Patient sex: F
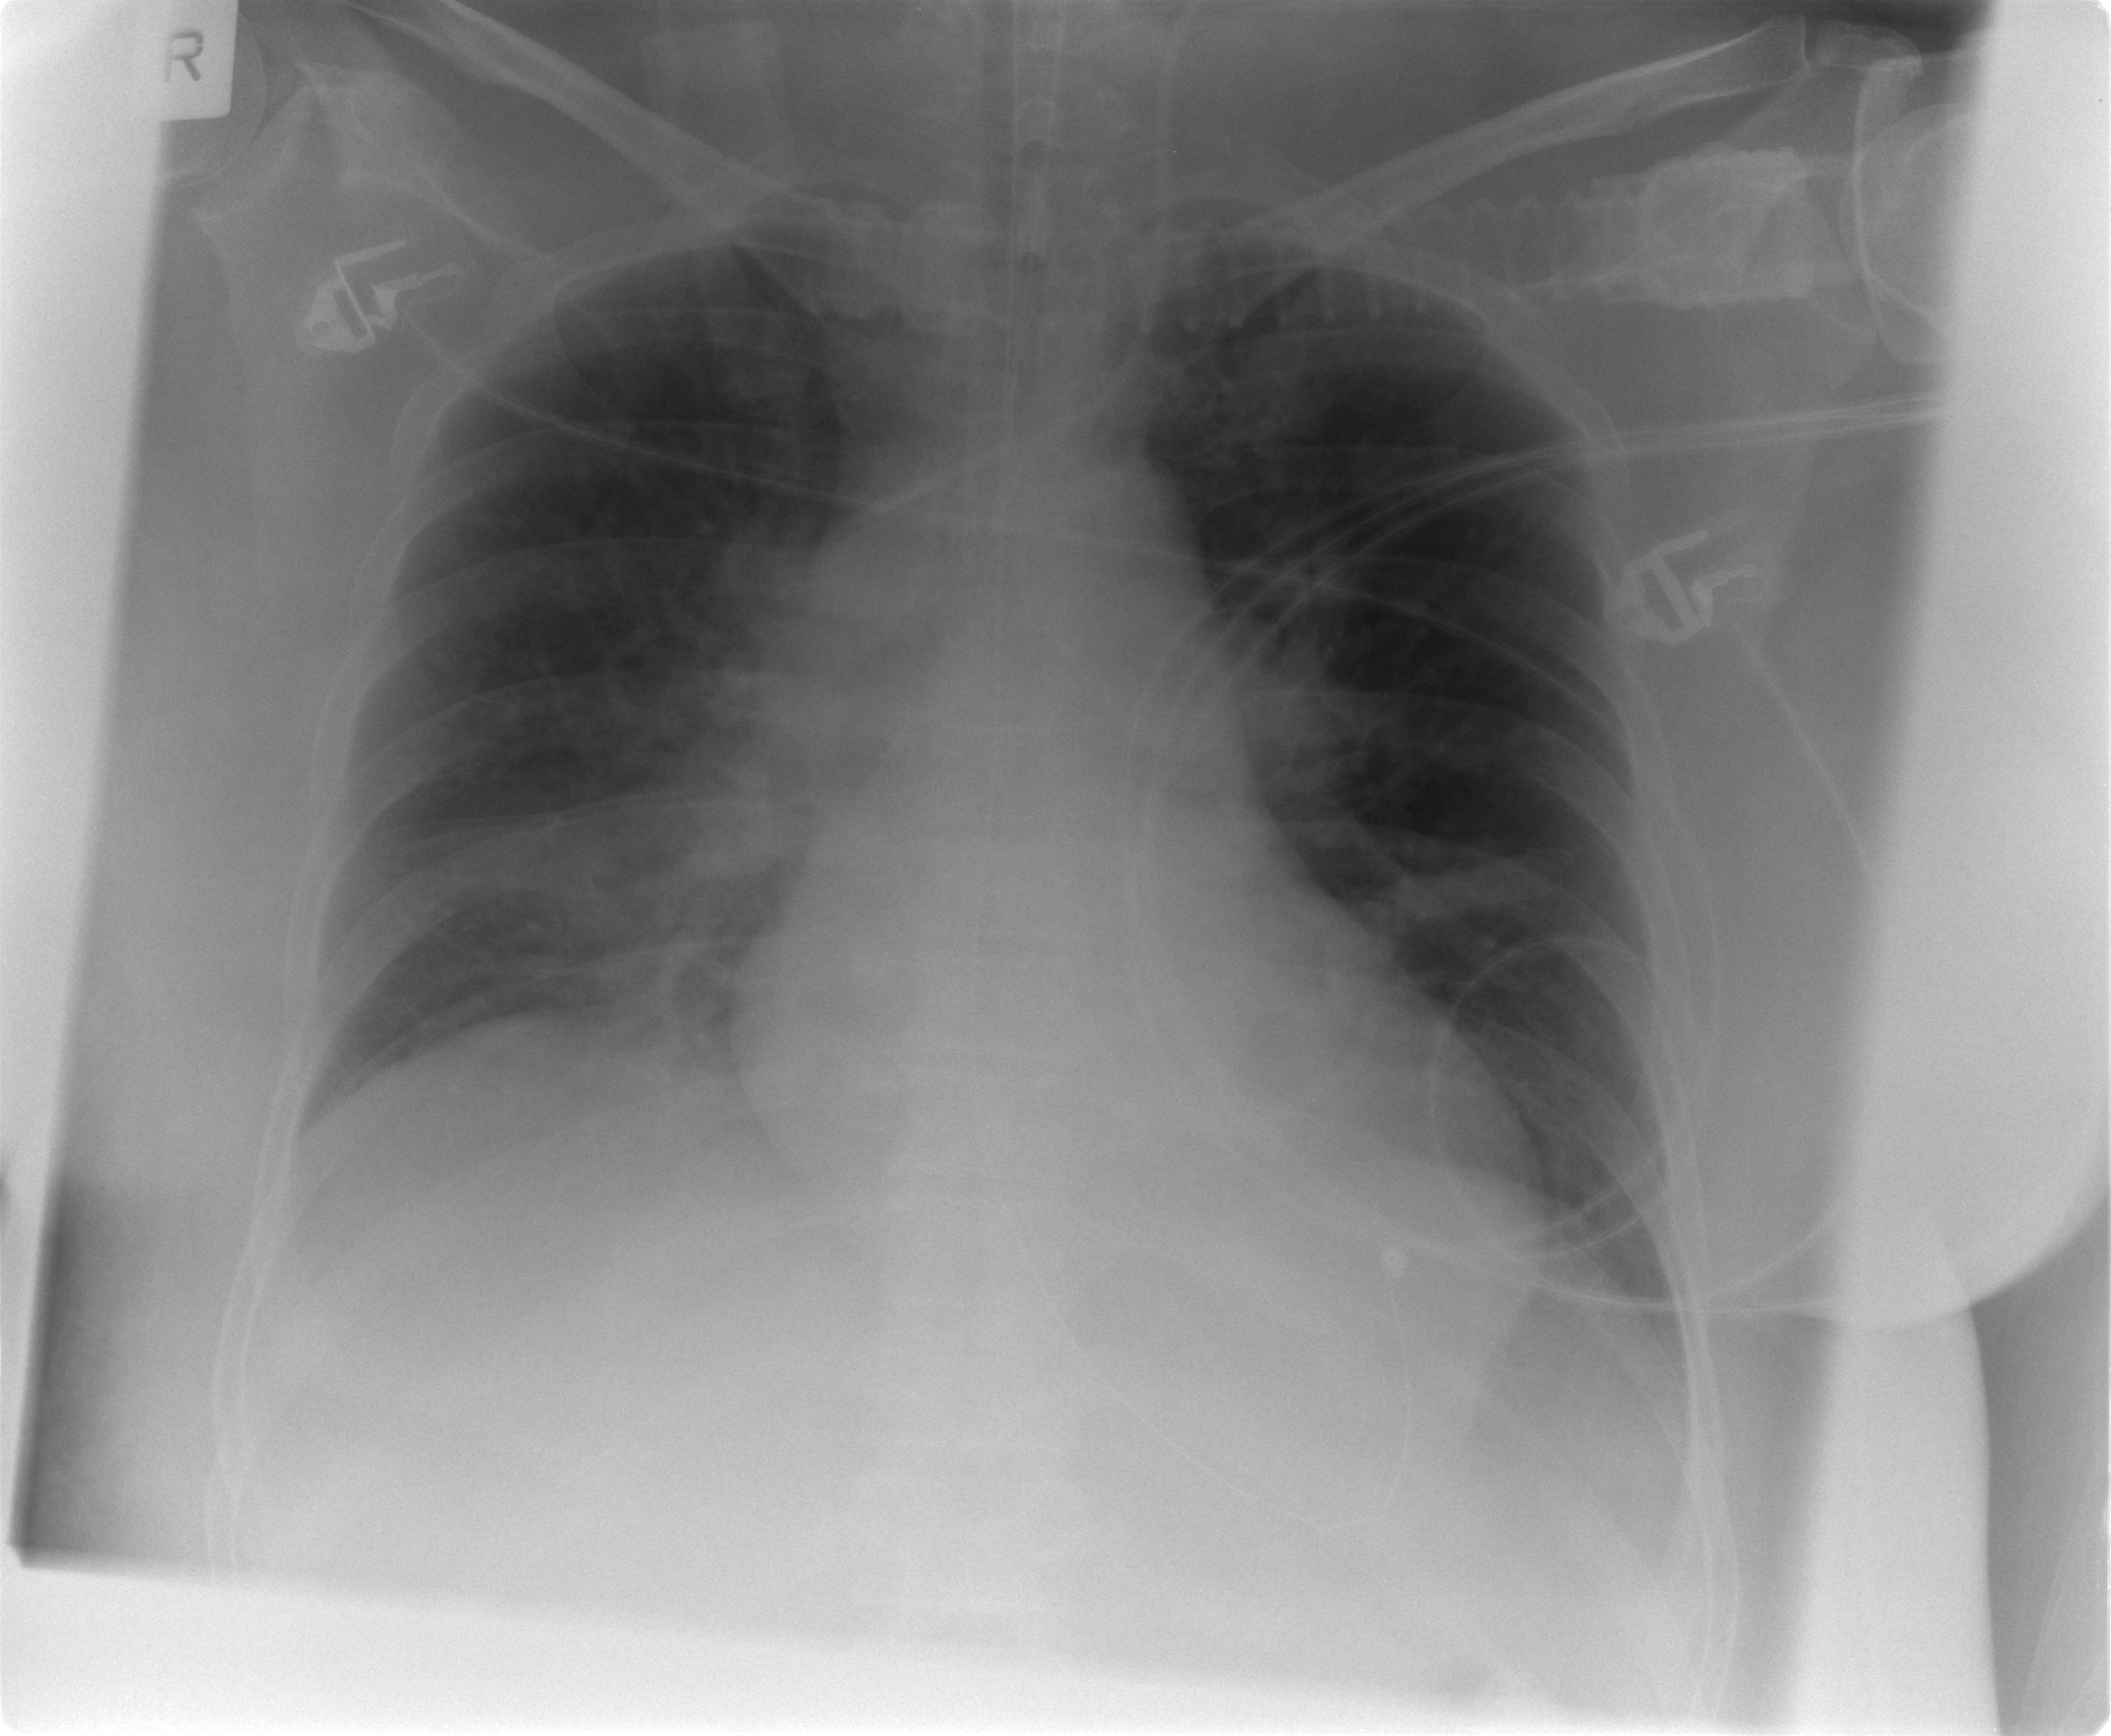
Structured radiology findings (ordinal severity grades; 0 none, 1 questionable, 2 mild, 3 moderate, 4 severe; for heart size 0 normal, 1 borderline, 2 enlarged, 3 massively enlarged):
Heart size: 2
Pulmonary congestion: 2
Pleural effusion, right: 2
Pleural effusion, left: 0
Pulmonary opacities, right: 2
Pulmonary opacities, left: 2
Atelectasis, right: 3
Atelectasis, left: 2